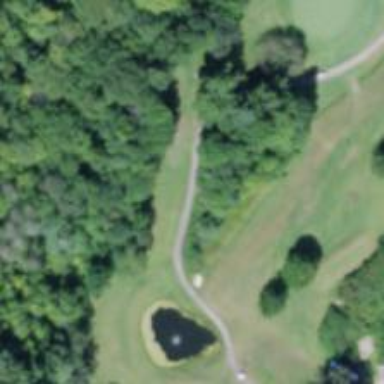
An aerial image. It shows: Grass area designated as golf tee.